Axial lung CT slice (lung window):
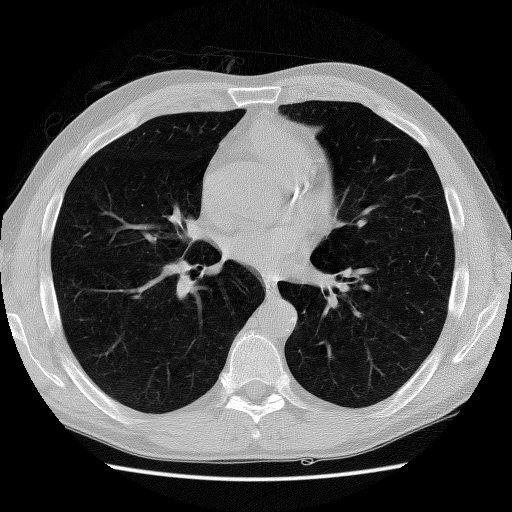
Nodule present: no